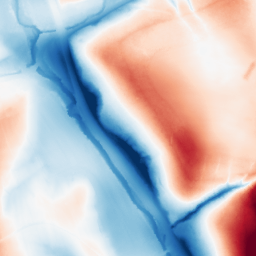
Category: classical
Decomposition family: gaussian_anisotropic
Decomposition parameters: sigma_x: 50
sigma_y: 5
Upsampling method: regularized
Upsampling parameters: scale: 4
lambda_reg: 0.001
Upsampling scale: 4